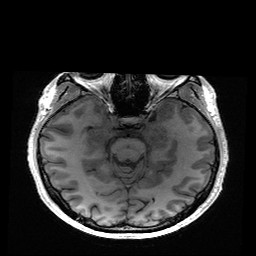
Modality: T1w
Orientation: sagittal